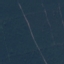
Land use / land cover class: Forest